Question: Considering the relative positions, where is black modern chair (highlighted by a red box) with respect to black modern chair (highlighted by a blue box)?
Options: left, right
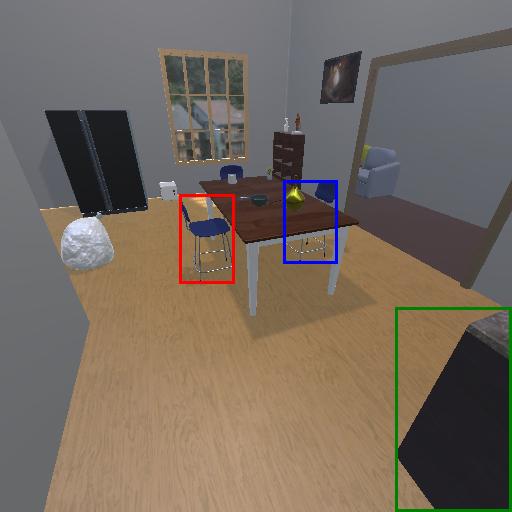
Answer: left